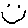
Label: smiley face